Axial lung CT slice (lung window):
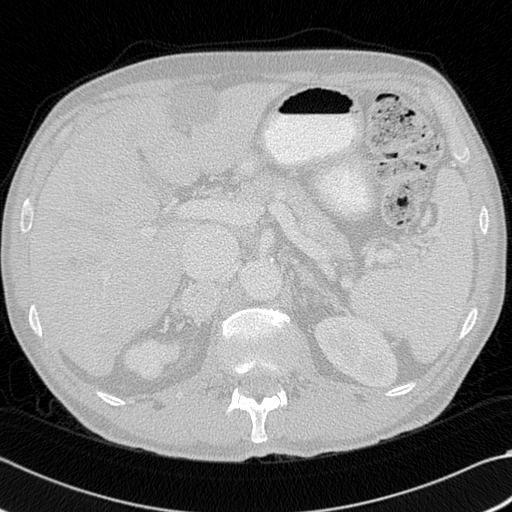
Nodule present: no